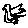
Label: bird